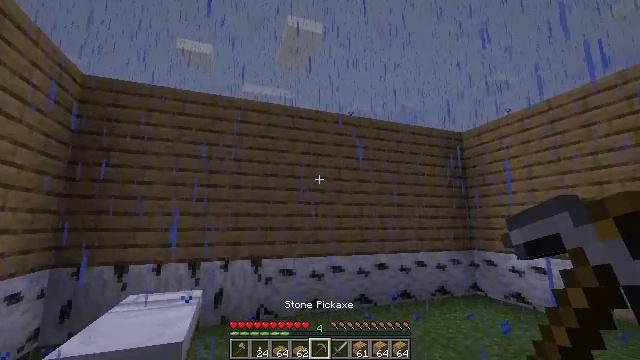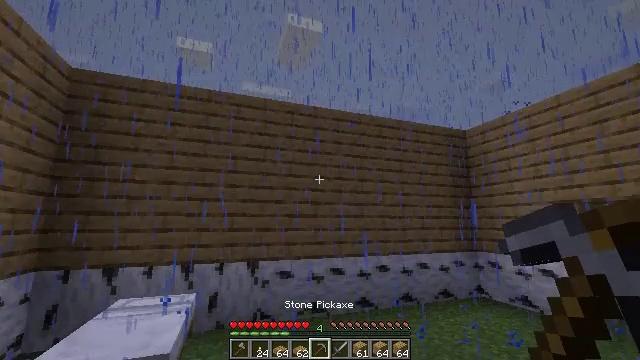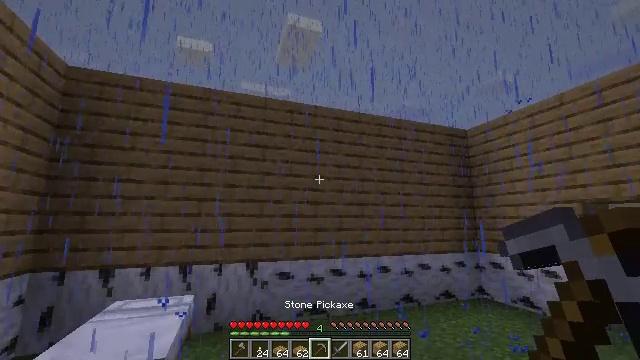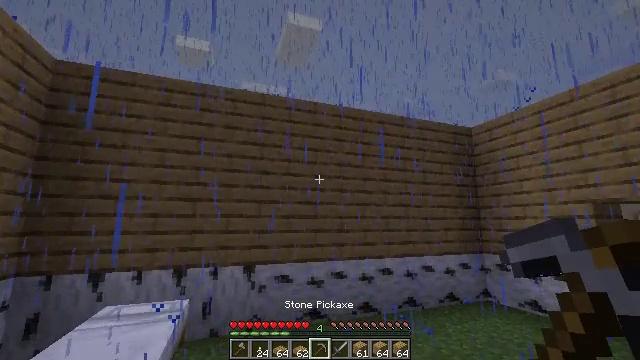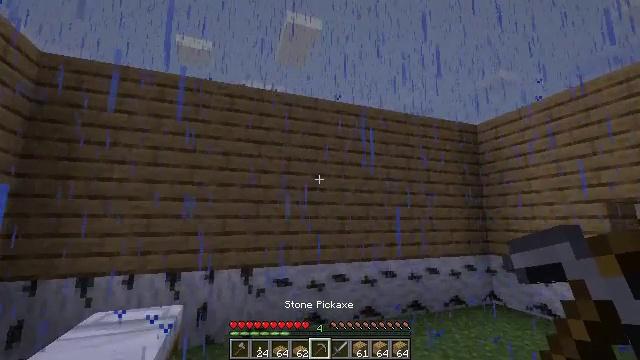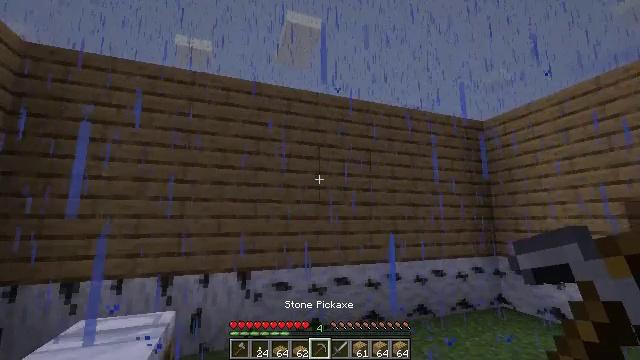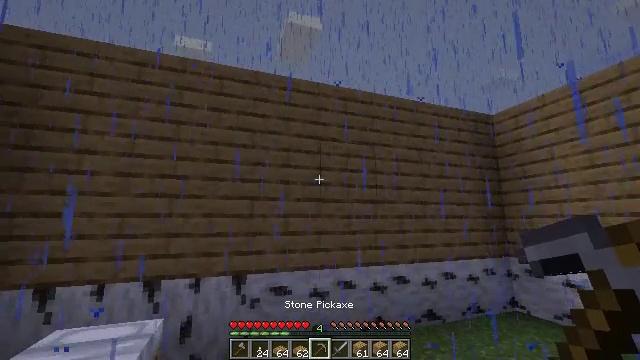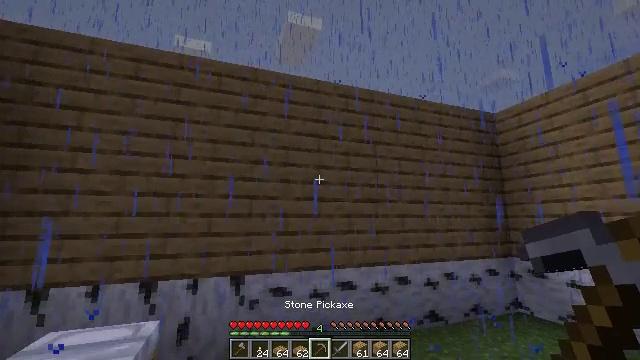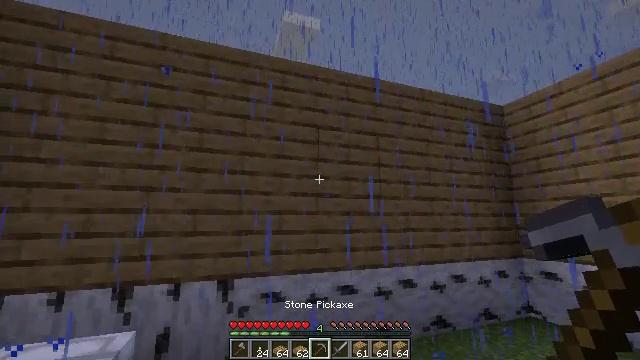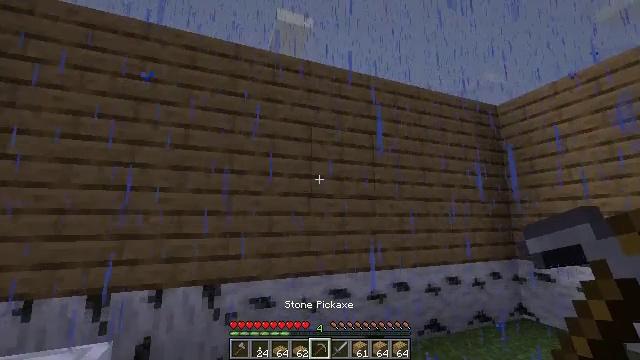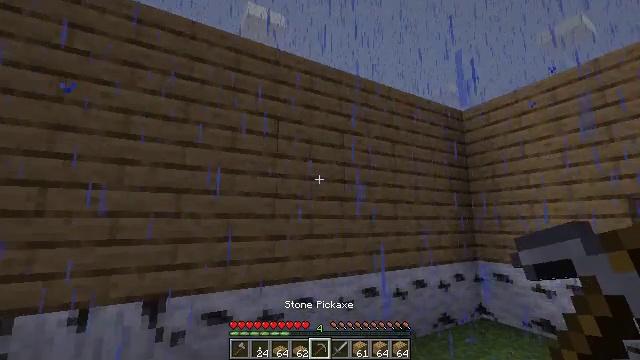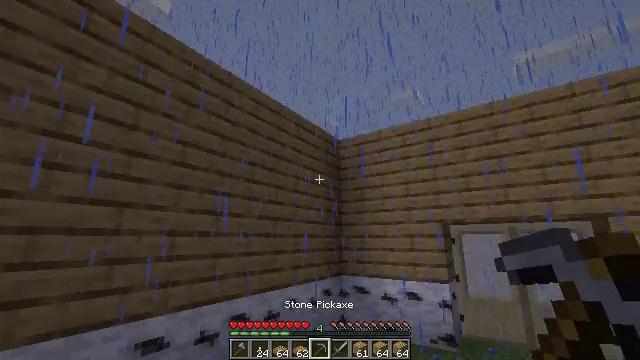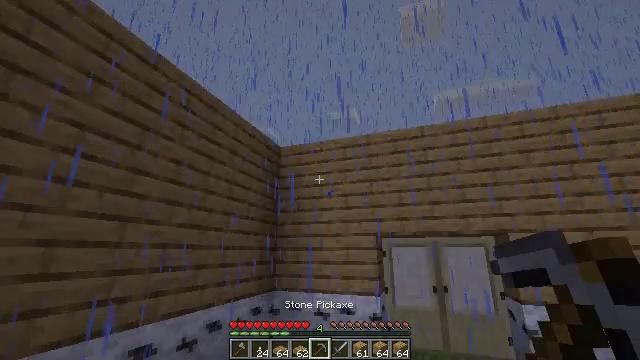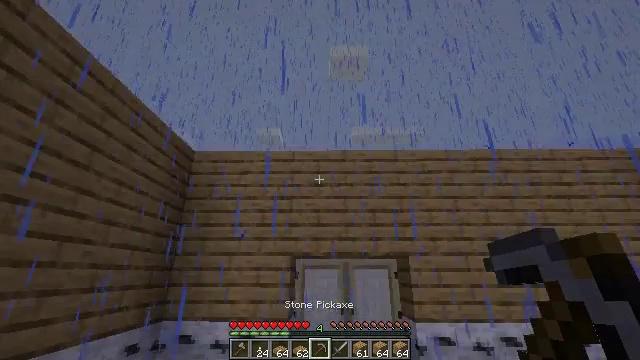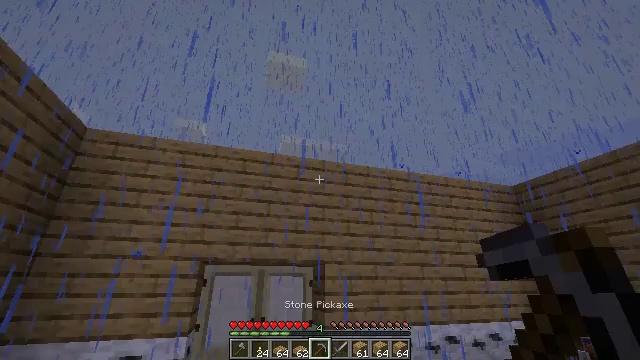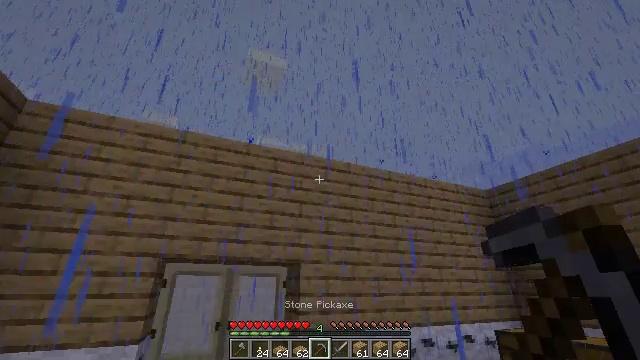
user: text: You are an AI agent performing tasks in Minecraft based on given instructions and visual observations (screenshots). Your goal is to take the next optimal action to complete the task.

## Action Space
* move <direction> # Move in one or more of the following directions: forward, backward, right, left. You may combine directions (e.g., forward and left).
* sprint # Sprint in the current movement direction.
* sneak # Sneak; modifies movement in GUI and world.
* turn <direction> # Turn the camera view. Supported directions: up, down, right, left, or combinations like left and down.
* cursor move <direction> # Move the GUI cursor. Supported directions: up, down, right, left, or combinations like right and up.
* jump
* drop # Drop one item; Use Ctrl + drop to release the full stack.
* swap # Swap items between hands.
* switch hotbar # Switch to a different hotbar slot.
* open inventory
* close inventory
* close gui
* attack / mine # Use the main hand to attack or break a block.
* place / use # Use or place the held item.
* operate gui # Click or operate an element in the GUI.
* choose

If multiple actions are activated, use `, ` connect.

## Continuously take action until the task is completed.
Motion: motion action
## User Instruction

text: Mine the oak slab from the floor.
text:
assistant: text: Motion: move forward
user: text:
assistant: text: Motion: move forward
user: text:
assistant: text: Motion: move forward
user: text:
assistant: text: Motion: move forward
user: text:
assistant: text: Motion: move forward
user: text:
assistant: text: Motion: move forward
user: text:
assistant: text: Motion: move forward
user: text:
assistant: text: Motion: move forward
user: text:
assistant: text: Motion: move forward, turn right
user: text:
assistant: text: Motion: move forward, turn right
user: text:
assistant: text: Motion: move forward, turn right and up
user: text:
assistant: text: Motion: move forward, turn right and up
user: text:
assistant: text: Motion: move forward, turn right and up
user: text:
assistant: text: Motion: move forward, turn right and up
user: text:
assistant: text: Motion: move forward, turn right
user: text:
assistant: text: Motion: move forward, turn right
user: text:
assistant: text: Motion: move forward, turn right
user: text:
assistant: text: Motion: move forward, turn right
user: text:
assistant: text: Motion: move forward, turn right
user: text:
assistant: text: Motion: move forward, turn right
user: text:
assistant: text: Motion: move forward, turn right and down
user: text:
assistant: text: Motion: move forward, turn right and down
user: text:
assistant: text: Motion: move forward, turn right
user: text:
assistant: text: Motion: move forward, turn right
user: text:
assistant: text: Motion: move forward, turn right
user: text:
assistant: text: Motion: move forward, turn right
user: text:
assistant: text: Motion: move forward, turn right
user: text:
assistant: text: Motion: move forward, turn right
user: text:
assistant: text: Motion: no_op
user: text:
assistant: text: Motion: no_op